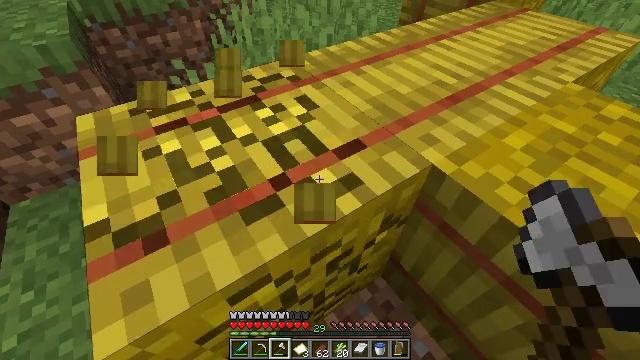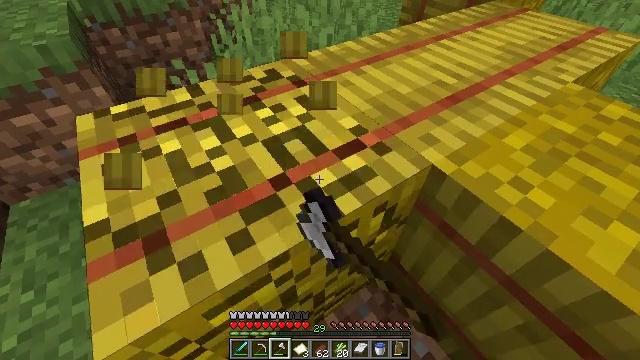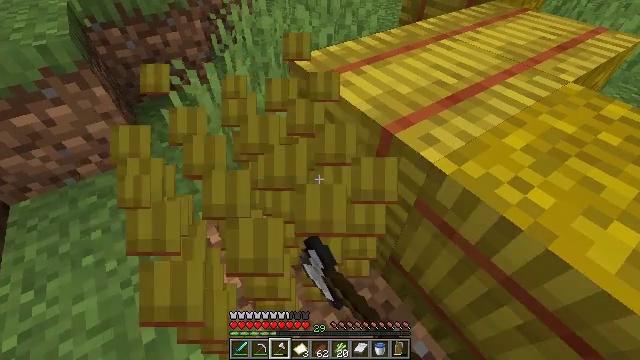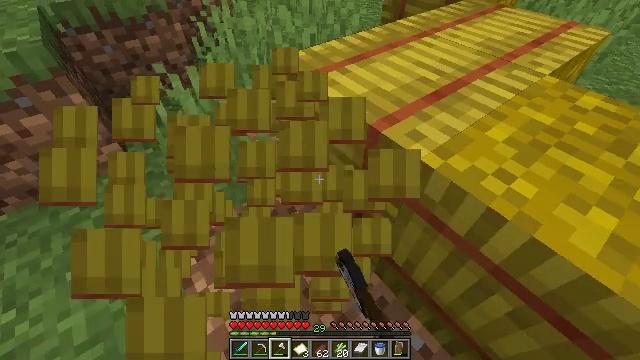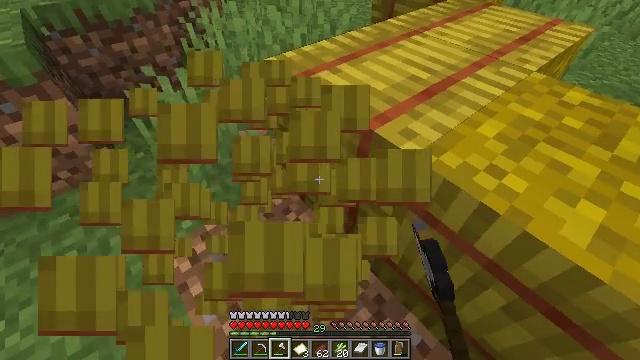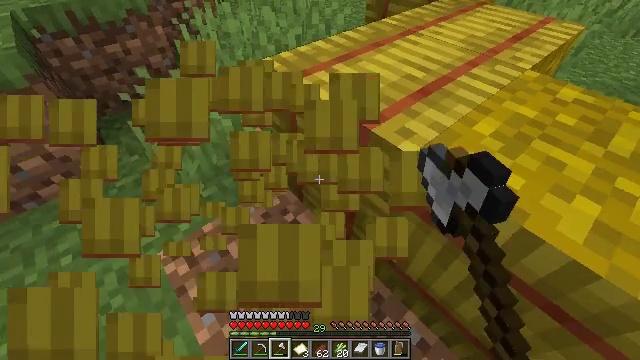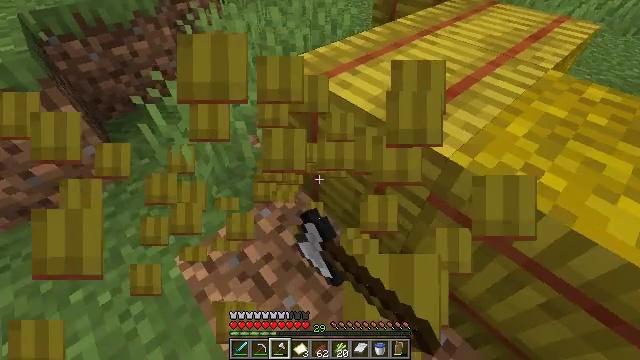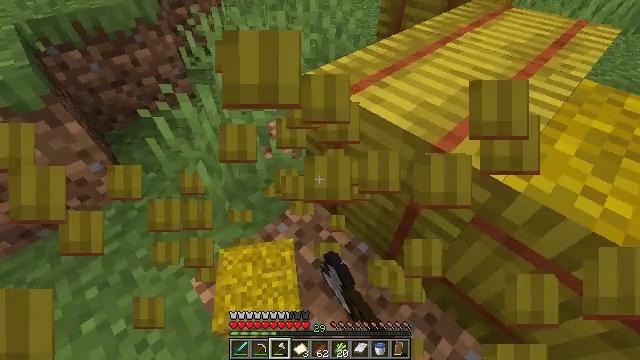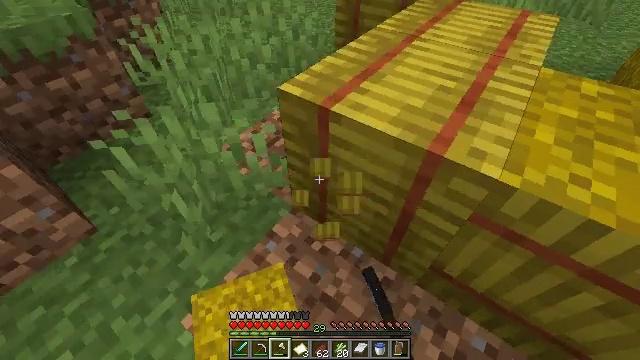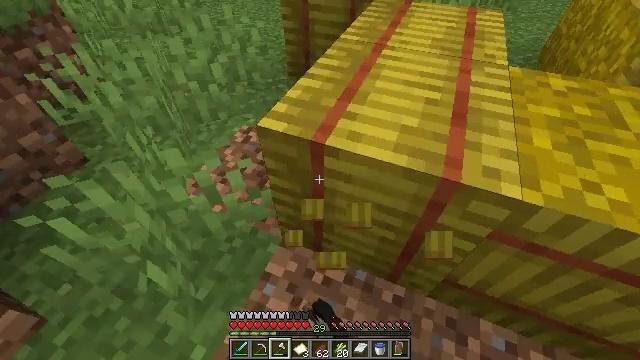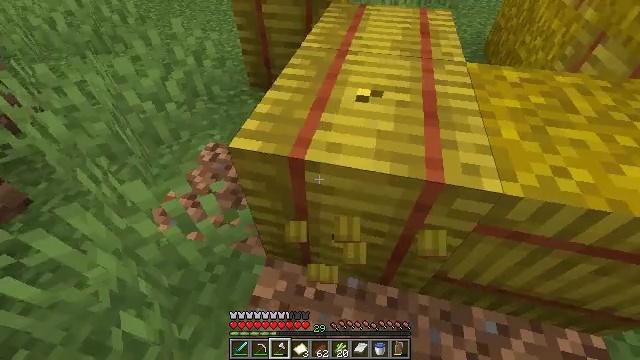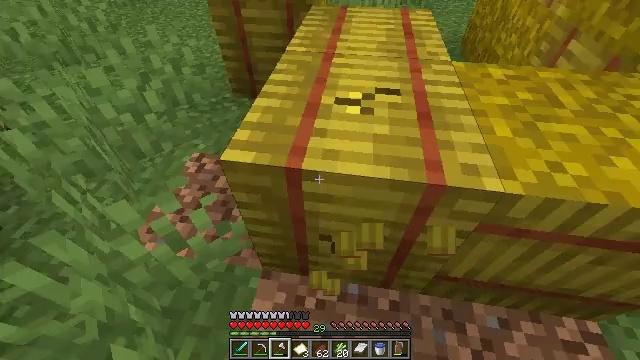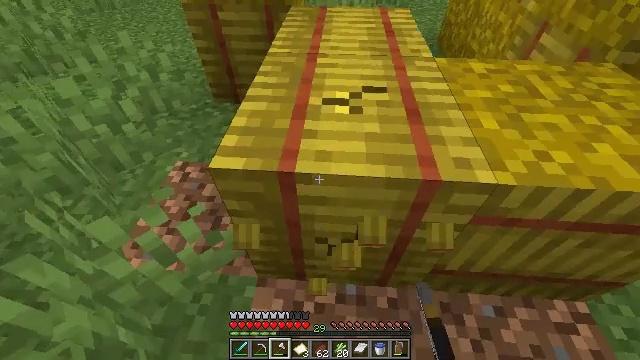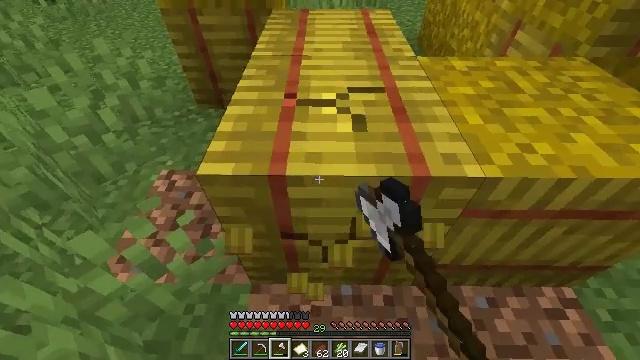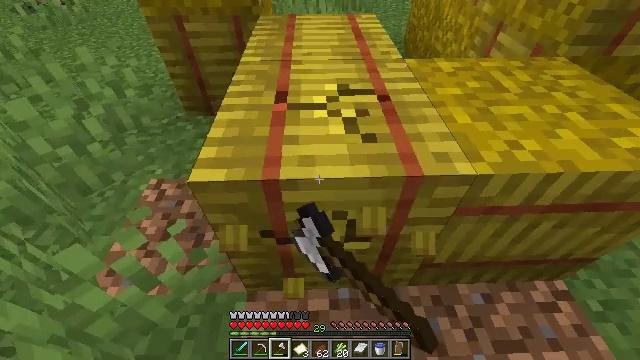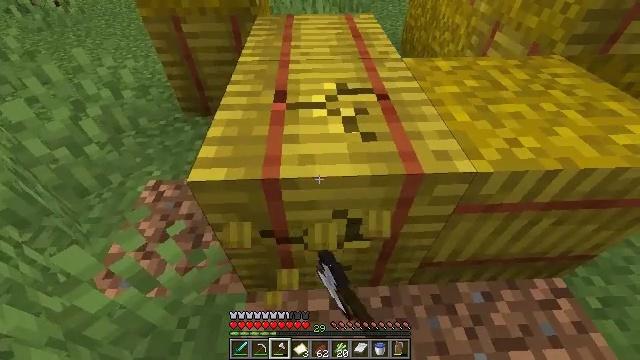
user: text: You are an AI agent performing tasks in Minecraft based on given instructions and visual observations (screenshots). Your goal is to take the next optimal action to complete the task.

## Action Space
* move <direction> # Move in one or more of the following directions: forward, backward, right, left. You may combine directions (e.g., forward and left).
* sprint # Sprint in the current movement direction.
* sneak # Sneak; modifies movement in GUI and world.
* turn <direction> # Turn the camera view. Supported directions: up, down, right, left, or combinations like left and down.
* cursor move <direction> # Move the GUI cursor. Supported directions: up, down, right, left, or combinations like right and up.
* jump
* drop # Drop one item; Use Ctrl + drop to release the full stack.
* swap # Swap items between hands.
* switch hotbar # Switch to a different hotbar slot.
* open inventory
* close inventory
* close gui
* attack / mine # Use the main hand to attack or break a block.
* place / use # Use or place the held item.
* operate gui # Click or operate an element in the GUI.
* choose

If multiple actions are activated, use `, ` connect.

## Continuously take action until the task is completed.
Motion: motion action
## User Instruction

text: Attack the hay block to get hay.
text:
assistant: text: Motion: attack / mine
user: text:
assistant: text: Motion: attack / mine
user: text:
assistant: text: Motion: turn right, attack / mine
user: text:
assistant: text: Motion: turn right, attack / mine
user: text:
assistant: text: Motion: move left, turn right, attack / mine
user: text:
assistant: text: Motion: move forward and move left, attack / mine
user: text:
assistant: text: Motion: move forward and move left, turn right, attack / mine
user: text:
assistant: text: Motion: move forward and move left, turn right, attack / mine
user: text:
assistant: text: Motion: move forward, turn right, attack / mine
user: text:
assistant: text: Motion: turn right, attack / mine
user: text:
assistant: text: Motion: turn right, attack / mine
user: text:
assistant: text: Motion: turn right, attack / mine
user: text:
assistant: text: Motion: turn right, attack / mine
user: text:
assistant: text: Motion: turn right, attack / mine
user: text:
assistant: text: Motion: attack / mine
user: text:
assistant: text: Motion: attack / mine
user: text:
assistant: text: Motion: attack / mine
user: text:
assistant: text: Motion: attack / mine
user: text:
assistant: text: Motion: move forward, turn right, attack / mine
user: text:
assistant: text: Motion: move forward, attack / mine
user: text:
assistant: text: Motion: move forward, turn left, attack / mine
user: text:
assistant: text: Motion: attack / mine
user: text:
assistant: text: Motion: attack / mine
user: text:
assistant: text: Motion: attack / mine
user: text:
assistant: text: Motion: attack / mine
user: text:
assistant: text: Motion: attack / mine
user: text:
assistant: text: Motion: attack / mine
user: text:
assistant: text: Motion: attack / mine
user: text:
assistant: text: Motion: move forward, attack / mine
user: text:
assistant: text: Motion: move forward, attack / mine